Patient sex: M
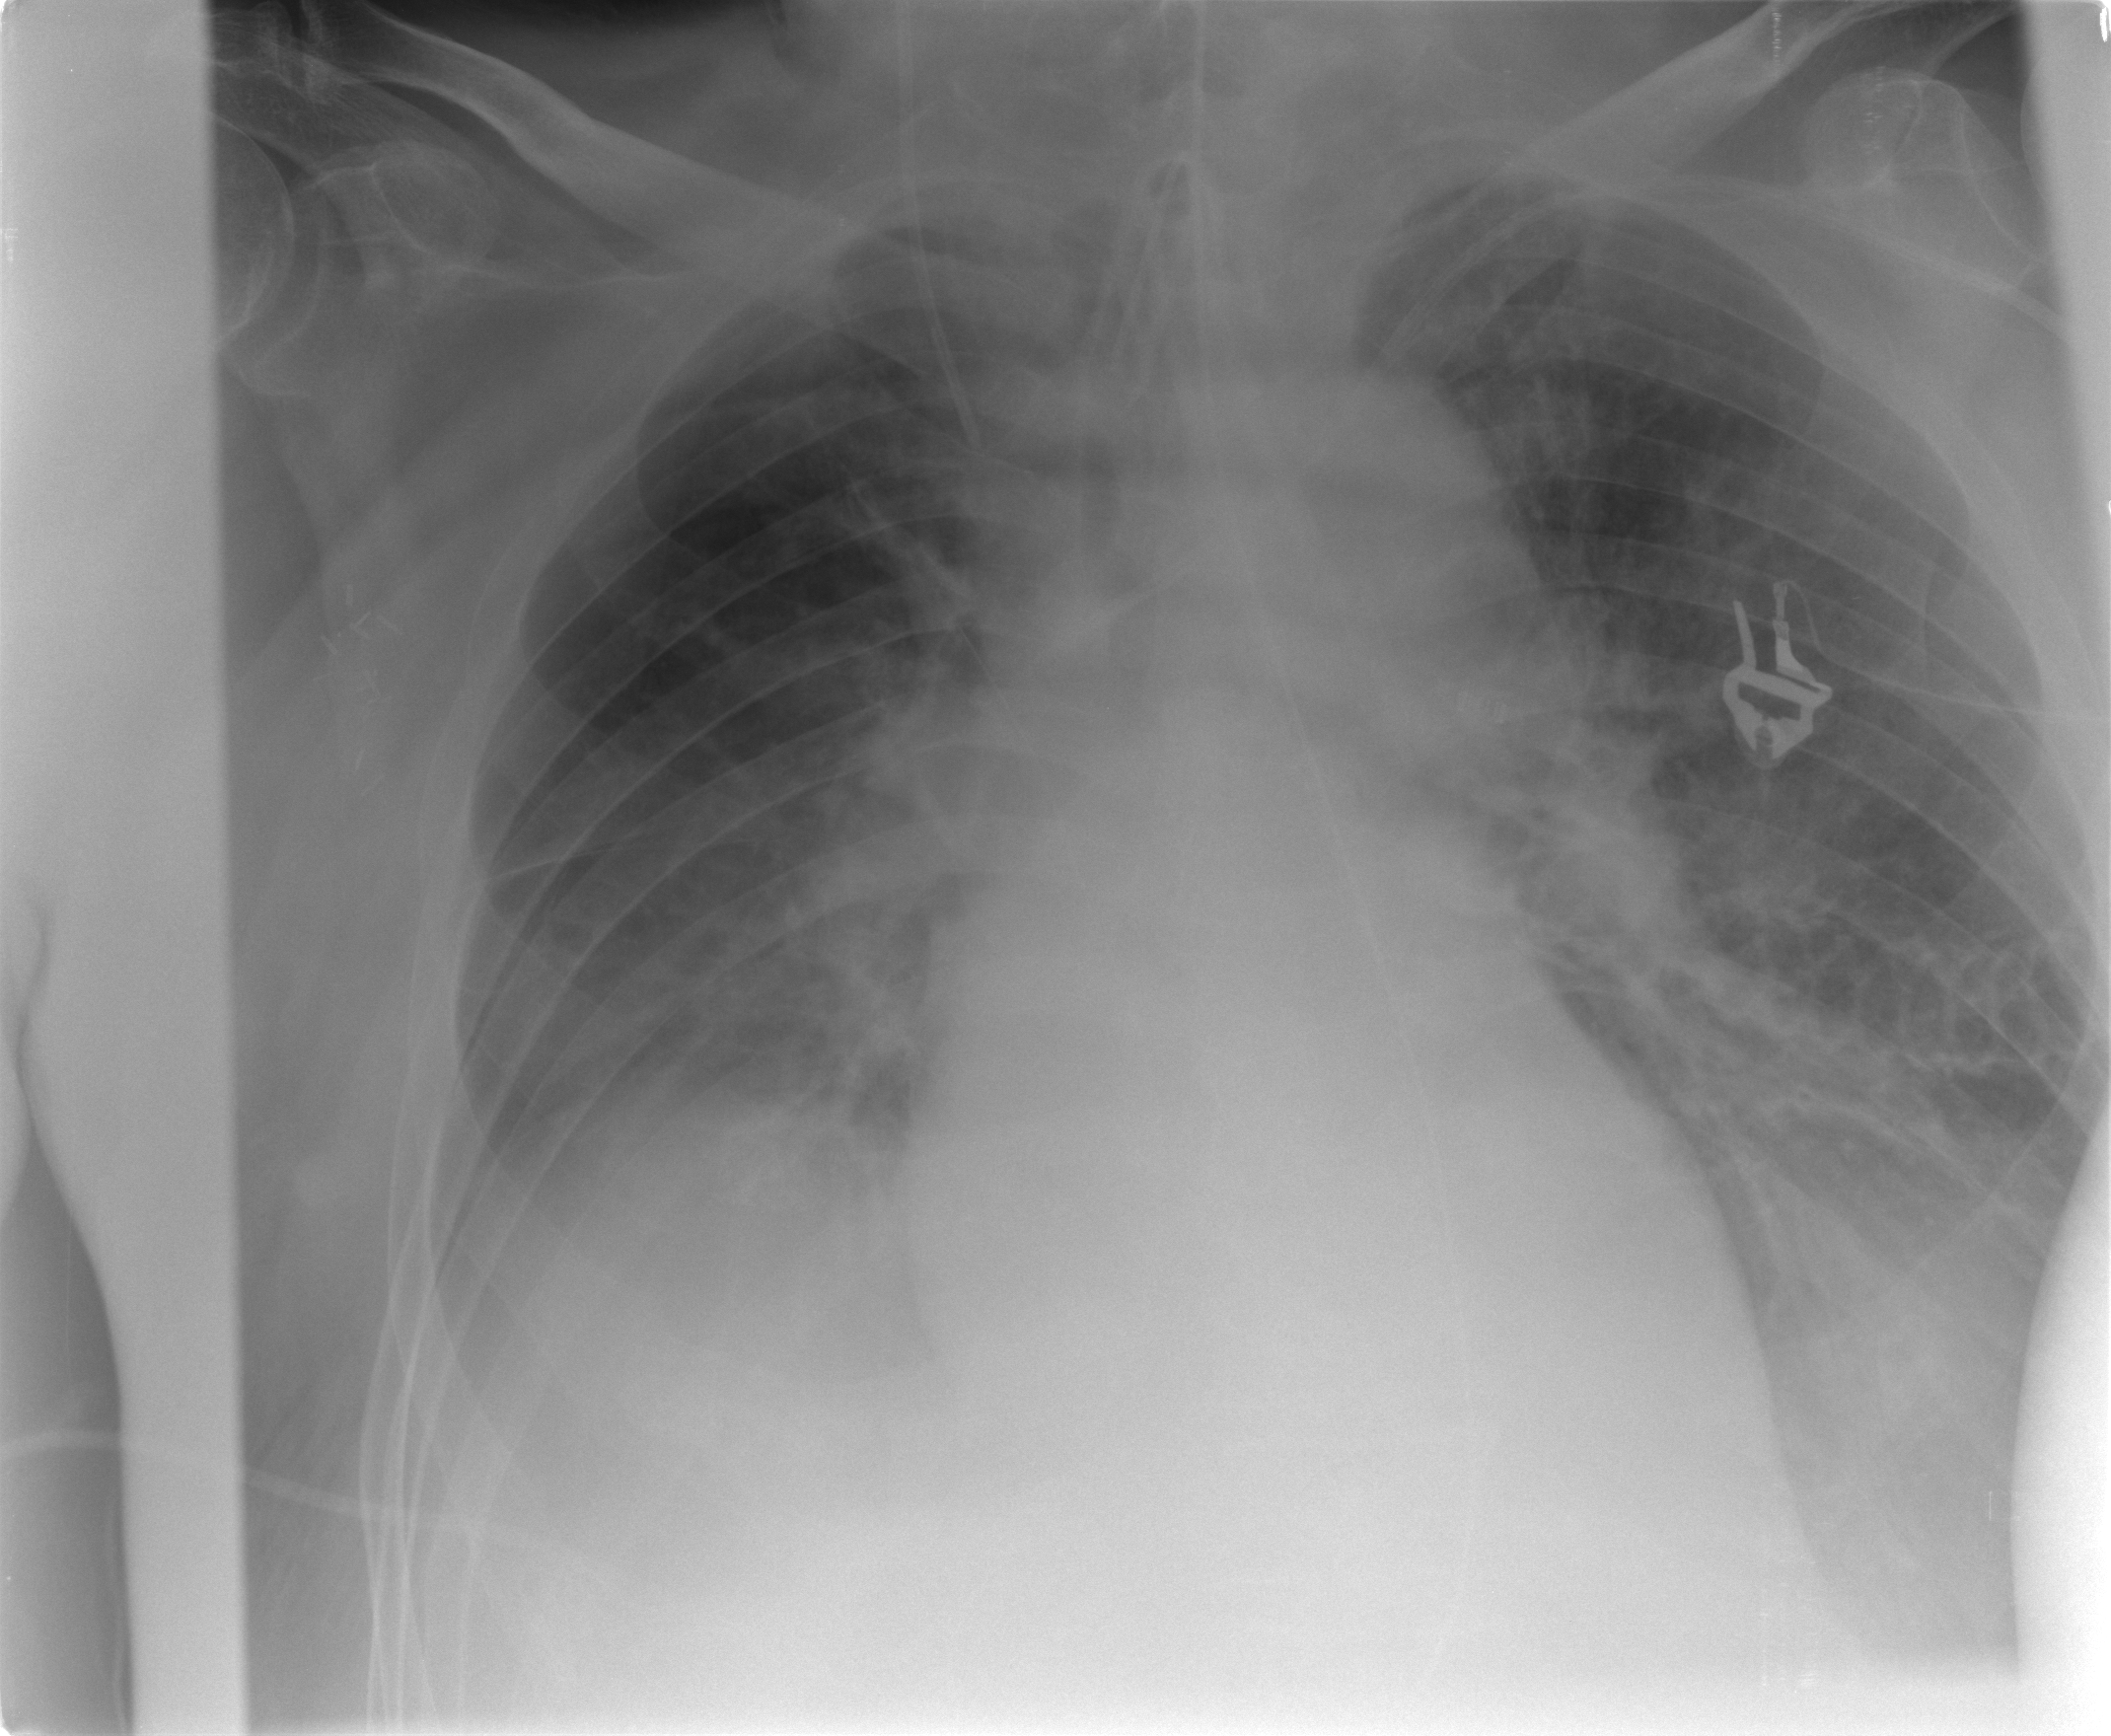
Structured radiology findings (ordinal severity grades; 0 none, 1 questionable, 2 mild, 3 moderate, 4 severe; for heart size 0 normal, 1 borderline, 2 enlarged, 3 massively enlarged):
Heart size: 1
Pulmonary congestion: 2
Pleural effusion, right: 1
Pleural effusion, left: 2
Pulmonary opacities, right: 1
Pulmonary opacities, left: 2
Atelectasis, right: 2
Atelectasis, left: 2